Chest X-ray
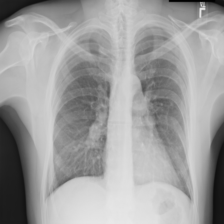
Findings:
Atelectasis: negative
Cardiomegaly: negative
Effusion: negative
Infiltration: negative
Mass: negative
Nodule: negative
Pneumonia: negative
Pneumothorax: negative
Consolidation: negative
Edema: negative
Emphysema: negative
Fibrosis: negative
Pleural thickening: negative
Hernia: negative